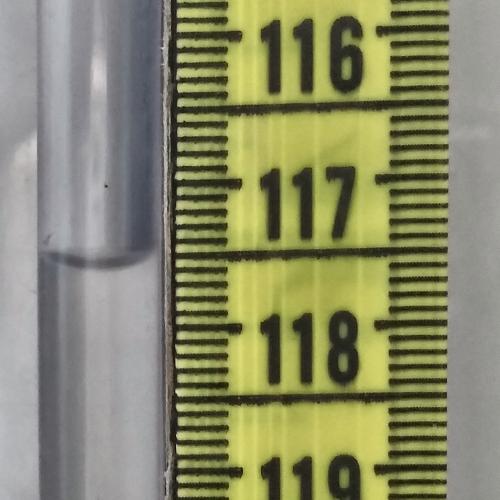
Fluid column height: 117.5 cm